Interaction volume radius: 5 \u00c5
Interaction volume height: 20 \u00c5
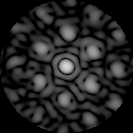
Disorder parameter: 0.5116